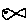
Label: fish